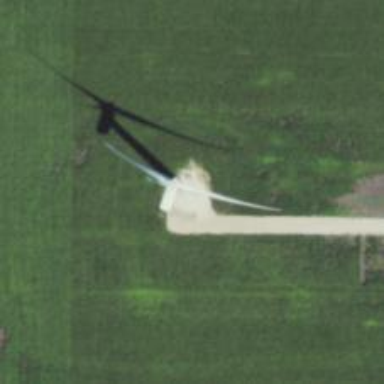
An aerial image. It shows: Wind generator powered by horizontal axis wind turbine.